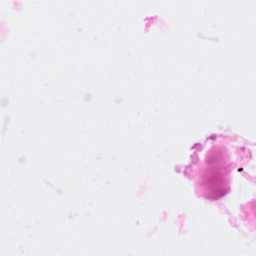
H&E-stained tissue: Breast